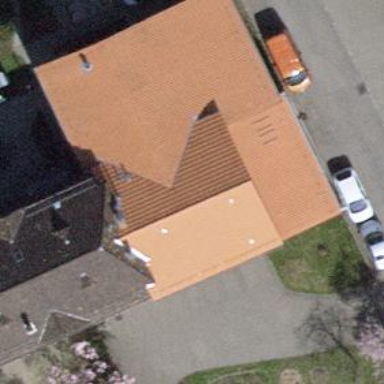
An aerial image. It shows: Building.